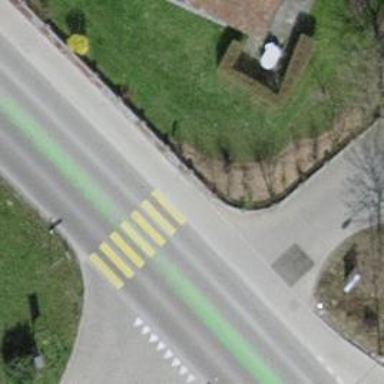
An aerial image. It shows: Zebra crossing on the road.